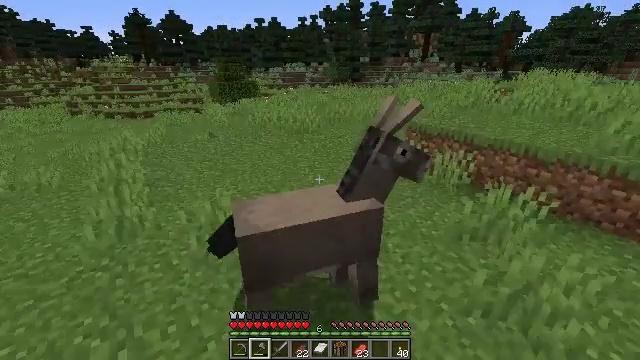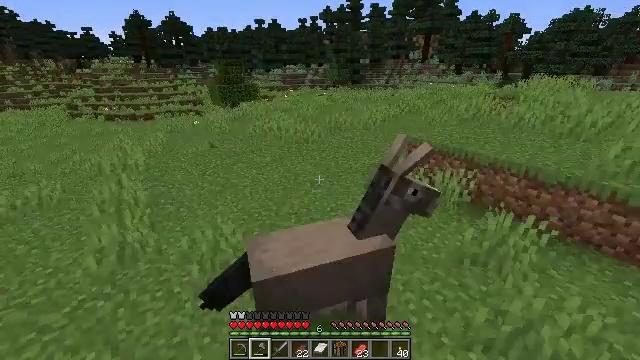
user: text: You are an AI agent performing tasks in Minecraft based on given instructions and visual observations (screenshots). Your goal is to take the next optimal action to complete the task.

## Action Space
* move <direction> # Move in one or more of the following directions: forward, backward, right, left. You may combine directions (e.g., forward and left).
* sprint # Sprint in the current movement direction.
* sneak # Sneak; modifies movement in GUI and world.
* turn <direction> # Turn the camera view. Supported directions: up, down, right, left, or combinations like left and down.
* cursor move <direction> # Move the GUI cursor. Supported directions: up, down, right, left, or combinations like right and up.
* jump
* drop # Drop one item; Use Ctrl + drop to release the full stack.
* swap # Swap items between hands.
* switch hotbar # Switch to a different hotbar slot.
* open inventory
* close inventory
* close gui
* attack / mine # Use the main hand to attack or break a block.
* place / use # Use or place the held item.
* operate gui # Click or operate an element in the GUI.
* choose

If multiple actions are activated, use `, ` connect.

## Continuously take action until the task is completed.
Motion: motion action
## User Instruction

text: Hunt animals.
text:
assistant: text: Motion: jump
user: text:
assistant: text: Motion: jump